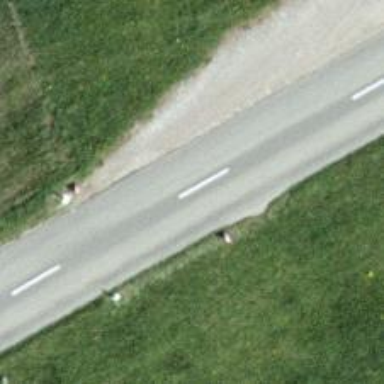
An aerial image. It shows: Tertiary road.